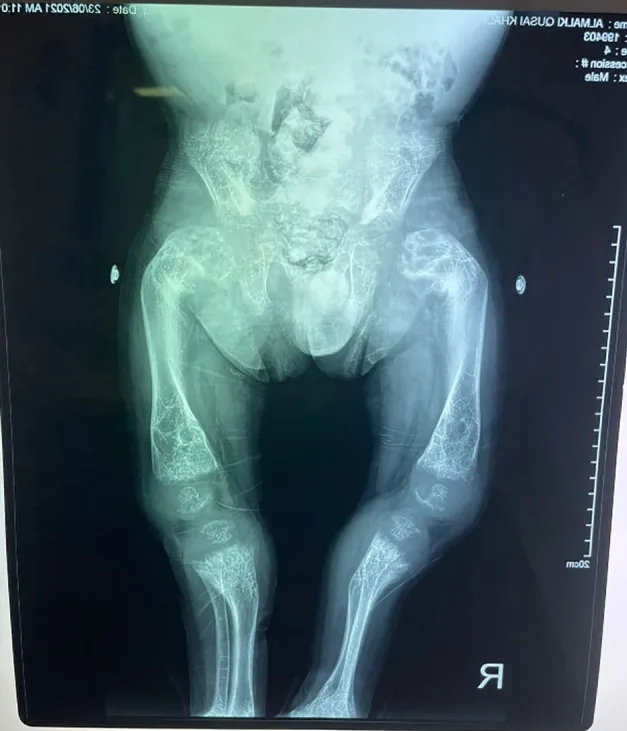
Marked bowing of both femurs and tibiae.
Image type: radiology (x_ray)